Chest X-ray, AP view. Patient: 47 years old, sex F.
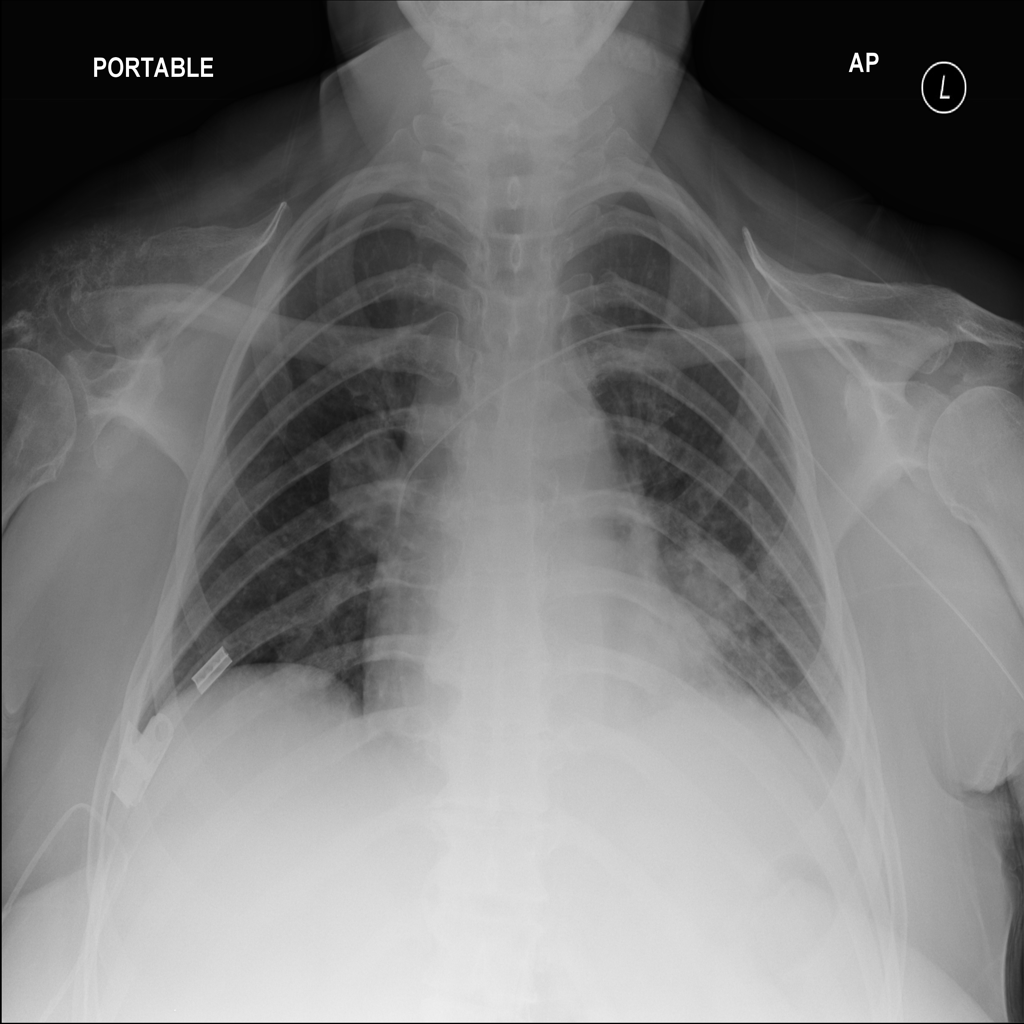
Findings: Mass